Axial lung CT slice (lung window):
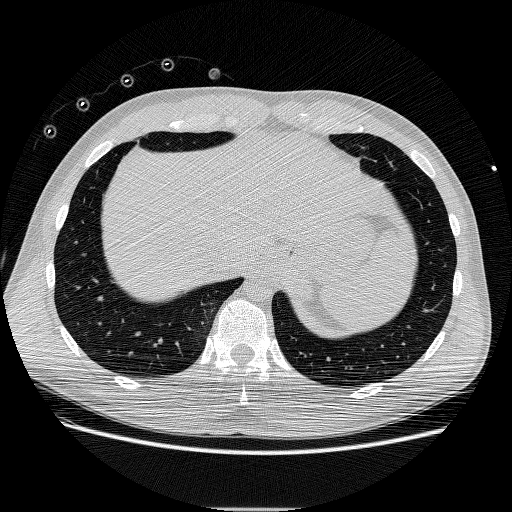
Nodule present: no